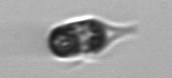
Label: Mesodinium